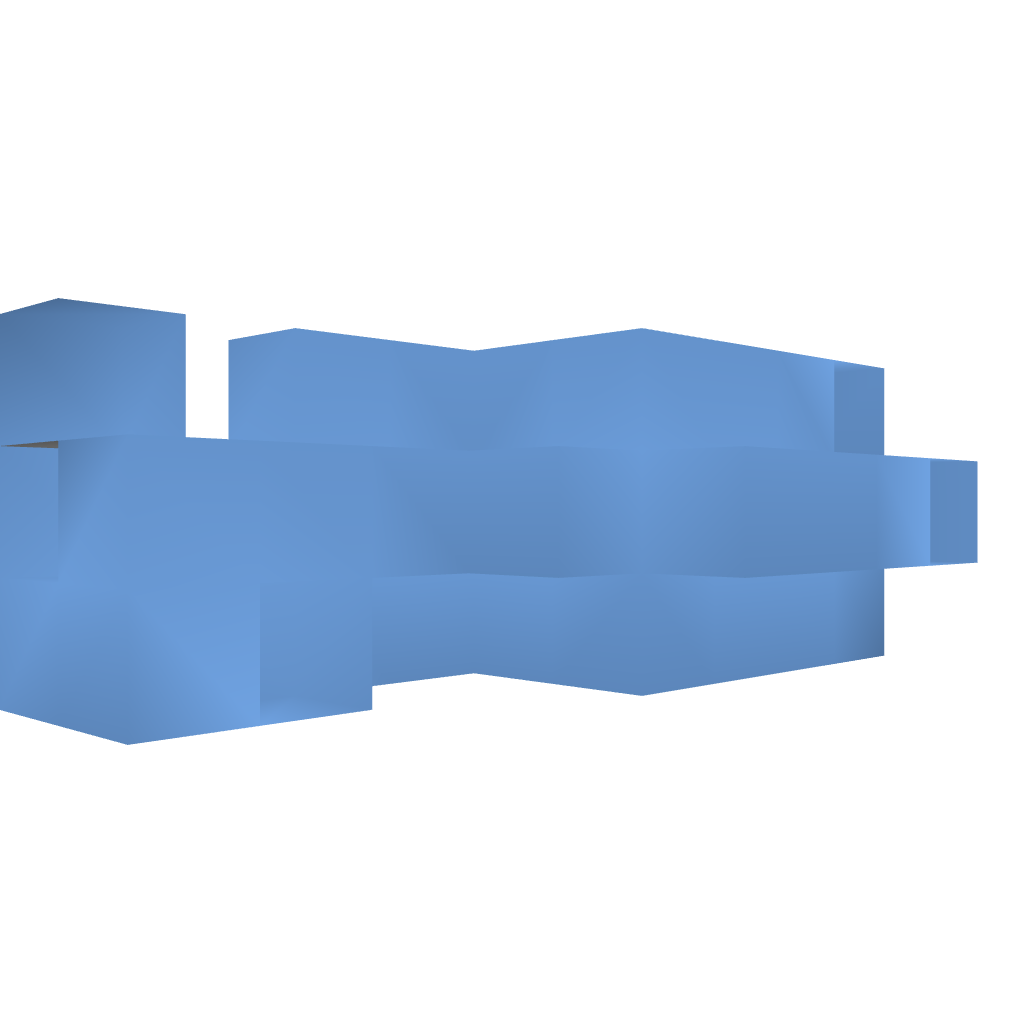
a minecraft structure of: DiamondOre Generator bad low quality